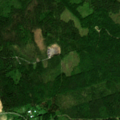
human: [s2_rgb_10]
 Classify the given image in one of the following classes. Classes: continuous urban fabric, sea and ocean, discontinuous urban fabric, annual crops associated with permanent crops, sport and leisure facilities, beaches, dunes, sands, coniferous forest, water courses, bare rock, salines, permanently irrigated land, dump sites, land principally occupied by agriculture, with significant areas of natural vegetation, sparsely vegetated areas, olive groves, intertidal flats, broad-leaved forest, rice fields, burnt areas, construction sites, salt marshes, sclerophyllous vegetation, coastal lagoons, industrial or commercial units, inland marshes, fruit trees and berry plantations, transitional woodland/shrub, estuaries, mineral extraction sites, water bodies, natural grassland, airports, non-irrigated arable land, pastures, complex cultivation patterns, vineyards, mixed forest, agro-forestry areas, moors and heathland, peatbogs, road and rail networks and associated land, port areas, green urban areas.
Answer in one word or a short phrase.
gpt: non-irrigated arable land, broad-leaved forest, coniferous forest, mixed forest